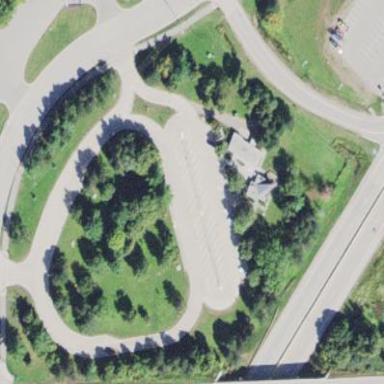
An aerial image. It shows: Rest area along the road.